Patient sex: M
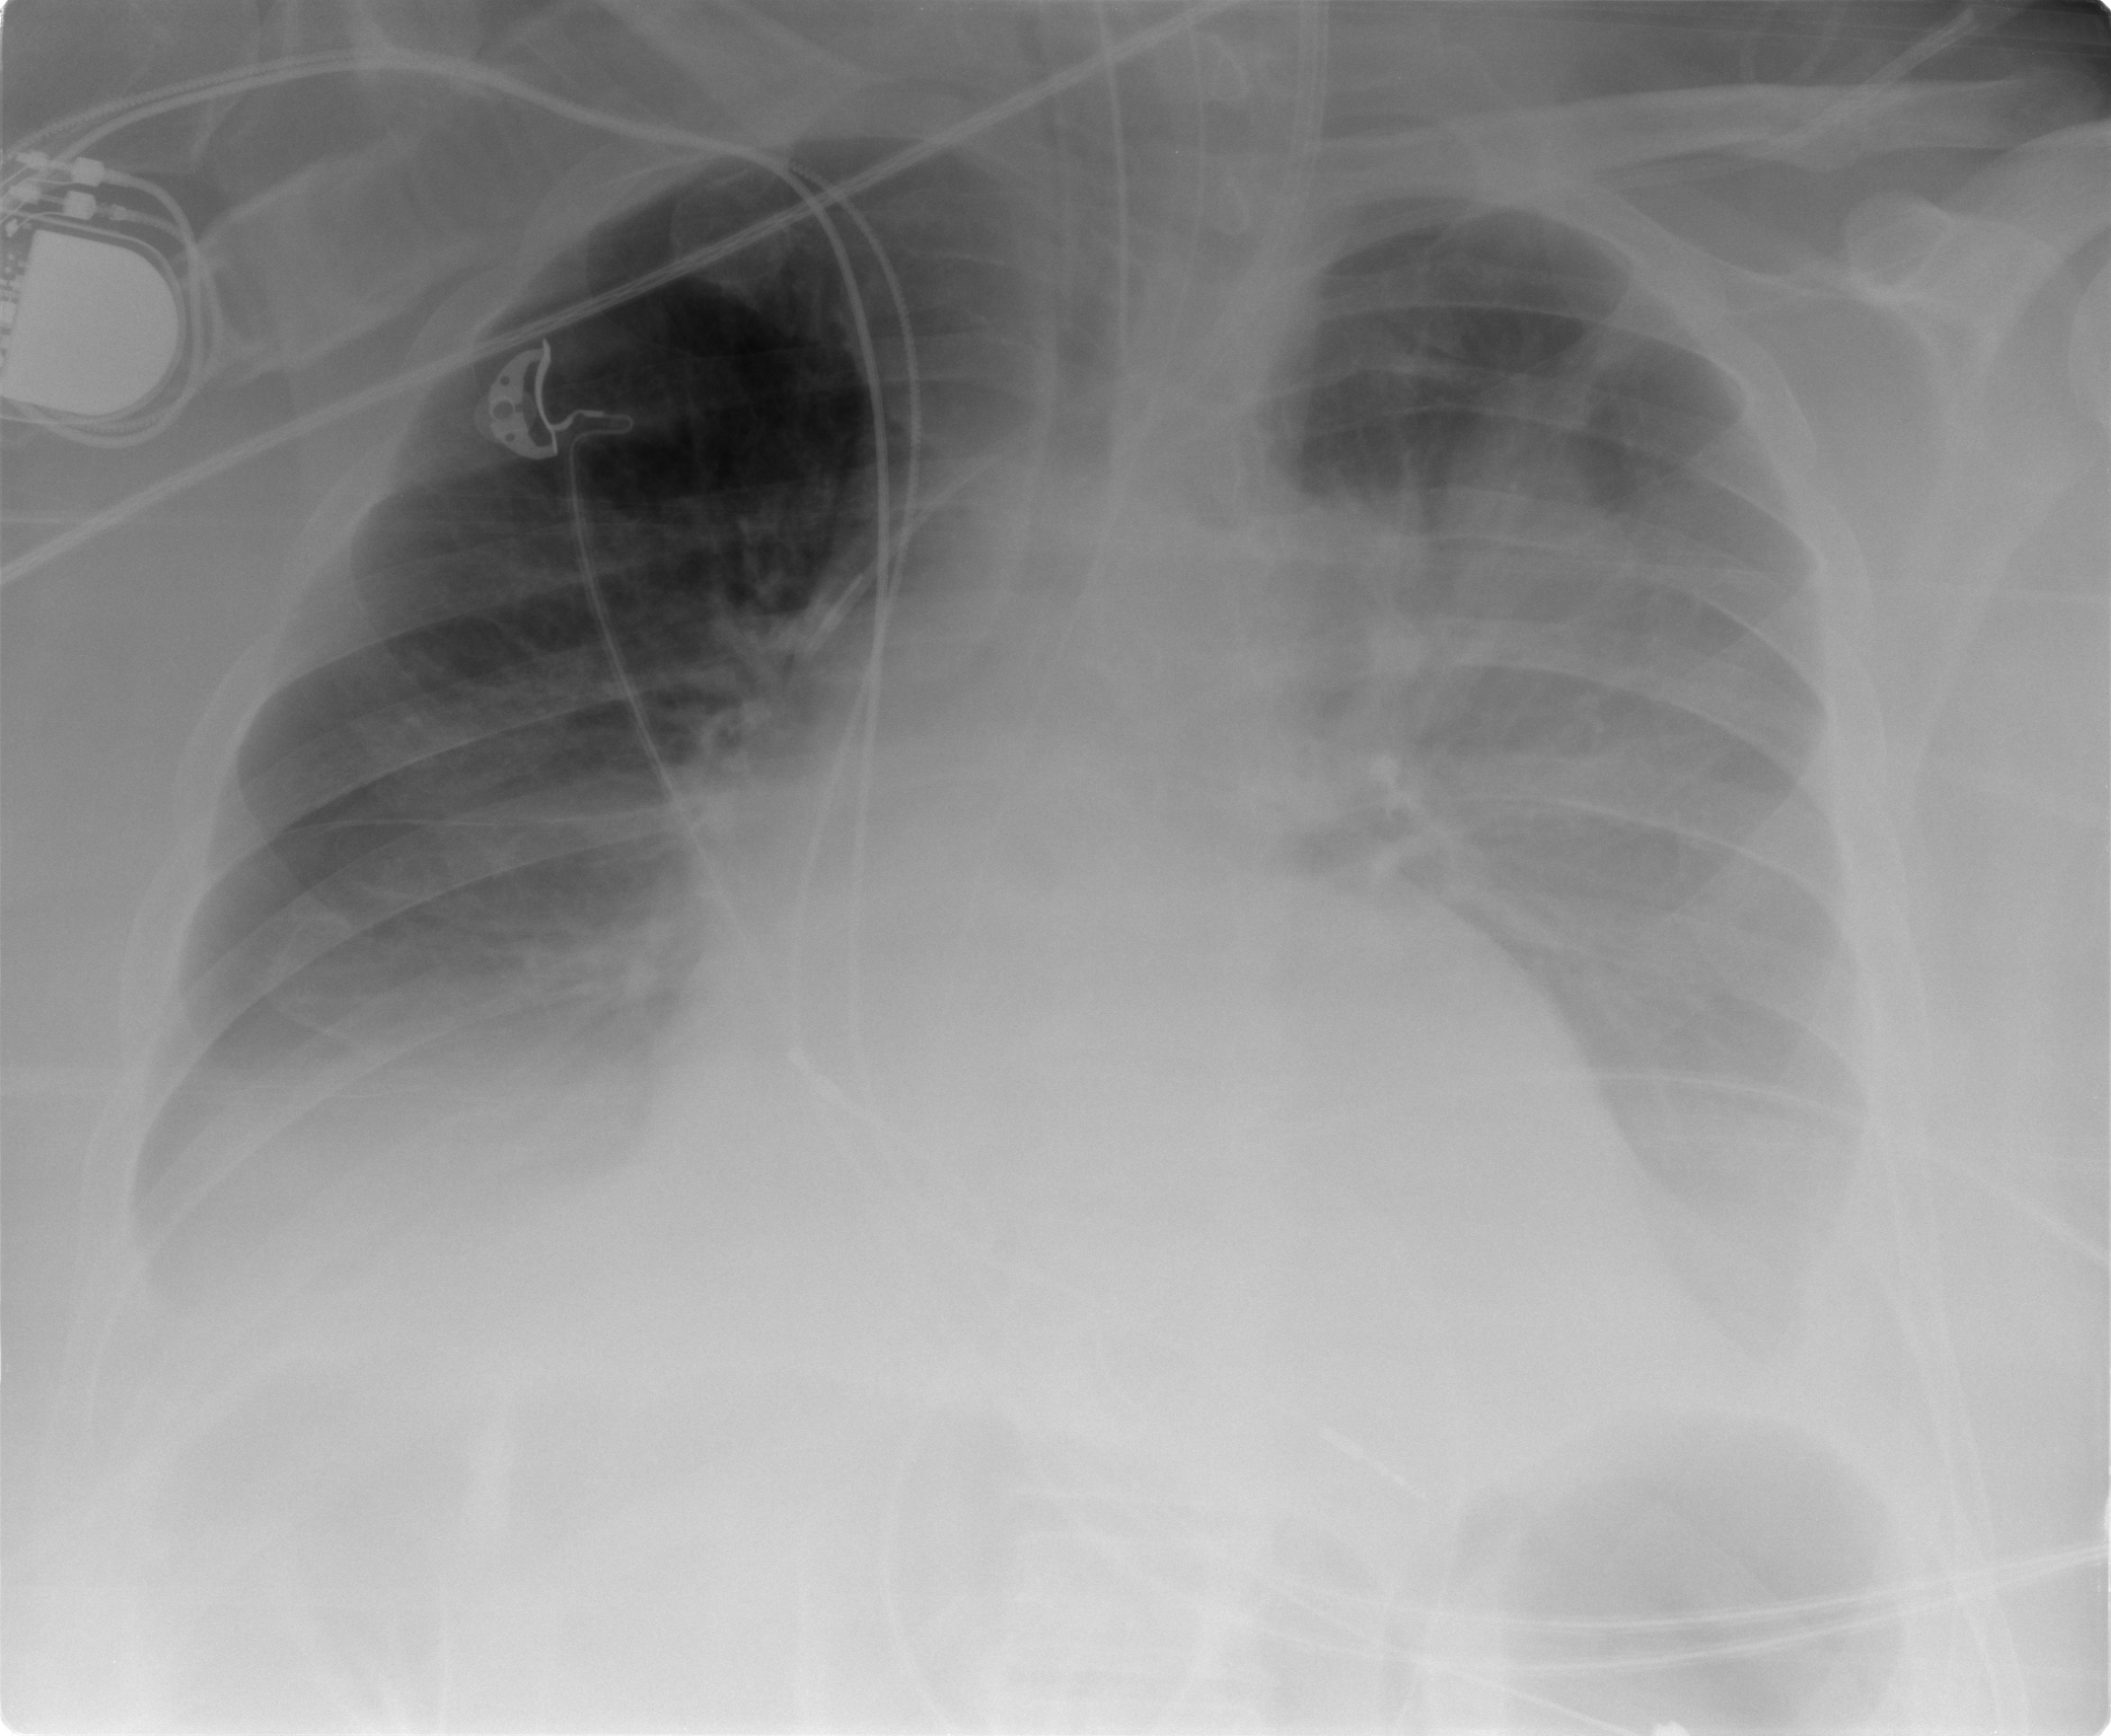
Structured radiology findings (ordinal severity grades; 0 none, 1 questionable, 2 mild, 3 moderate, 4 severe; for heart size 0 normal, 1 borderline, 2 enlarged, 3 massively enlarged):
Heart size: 2
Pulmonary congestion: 2
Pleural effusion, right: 2
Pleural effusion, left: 3
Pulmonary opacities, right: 0
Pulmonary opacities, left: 2
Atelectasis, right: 2
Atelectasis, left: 2